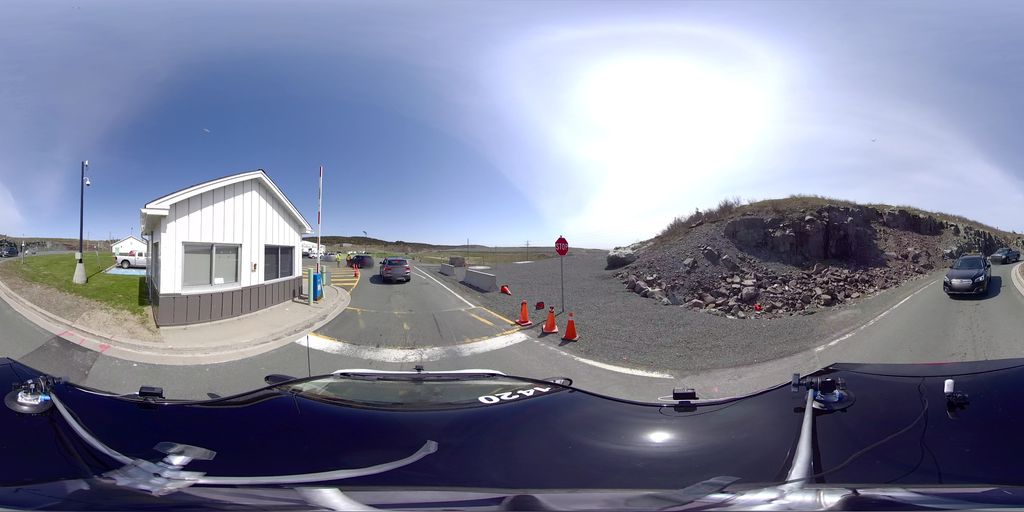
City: st_johns